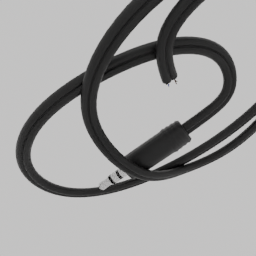
Label: electronics